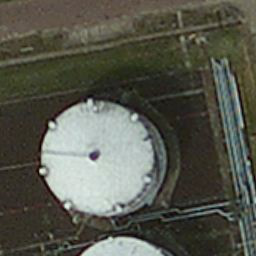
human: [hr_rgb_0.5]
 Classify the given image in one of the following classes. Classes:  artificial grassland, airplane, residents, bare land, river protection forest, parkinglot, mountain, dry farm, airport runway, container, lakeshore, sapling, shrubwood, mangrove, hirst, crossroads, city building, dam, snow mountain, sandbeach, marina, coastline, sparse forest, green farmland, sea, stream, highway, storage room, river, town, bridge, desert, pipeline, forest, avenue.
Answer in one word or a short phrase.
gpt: storage room